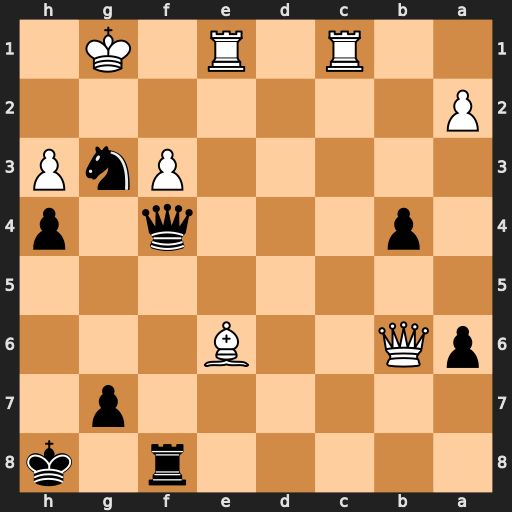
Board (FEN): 5r1k/6p1/pQ2B3/8/1p3q1p/5PnP/P7/2R1R1K1
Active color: b
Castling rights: -
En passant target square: -
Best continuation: Qxf3 Kh2 Qf4